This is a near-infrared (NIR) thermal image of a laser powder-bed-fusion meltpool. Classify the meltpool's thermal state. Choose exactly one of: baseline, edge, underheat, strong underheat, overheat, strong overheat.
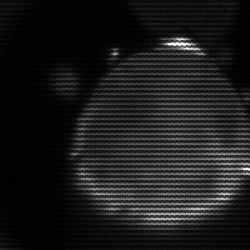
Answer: edge